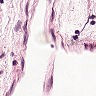
Metastatic tissue present: no